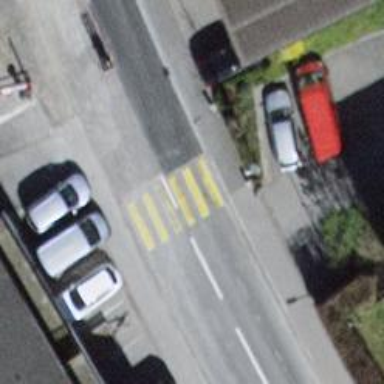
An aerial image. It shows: Uncontrolled crossing on the road.